Field crop: tomato
Growth stage: 1
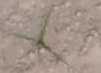
Species: cyperus